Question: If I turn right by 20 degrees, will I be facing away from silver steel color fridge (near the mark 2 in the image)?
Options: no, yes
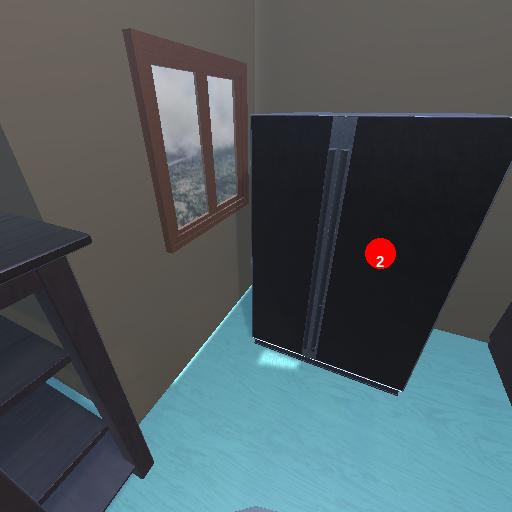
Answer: no